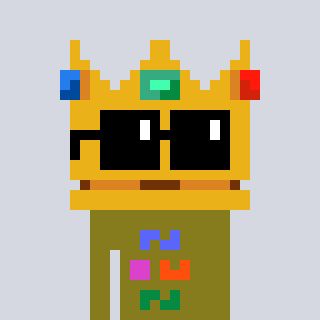
a pixel art character with square black sunglasses, a crown-shaped head and a gunk-colored body on a cool background